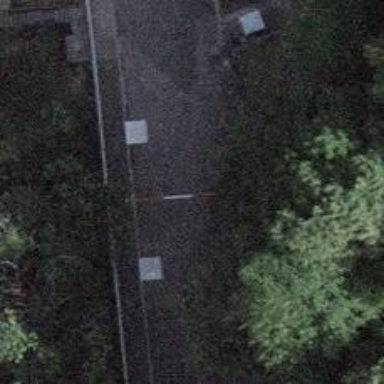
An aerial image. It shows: Lift gate barrier.